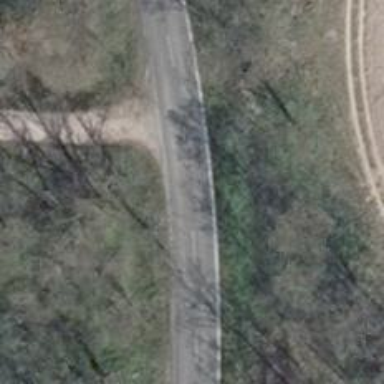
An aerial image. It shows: Asphalt road classified as tertiary.